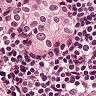
Metastatic tissue present: yes